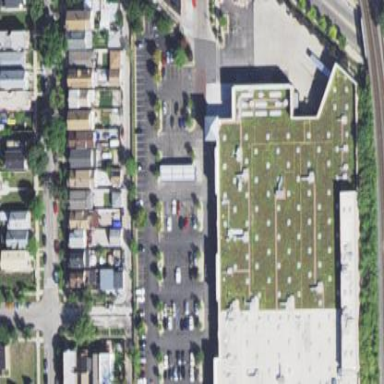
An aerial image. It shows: Retail building housing supermarket.